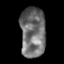
Tissue: skin
Cell type: Epithelial cells
Senescence score: 0.1931
Nuclear area (px): 1239
Mean DAPI intensity: 111.483